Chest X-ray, PA view. Patient: 52 years old, sex M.
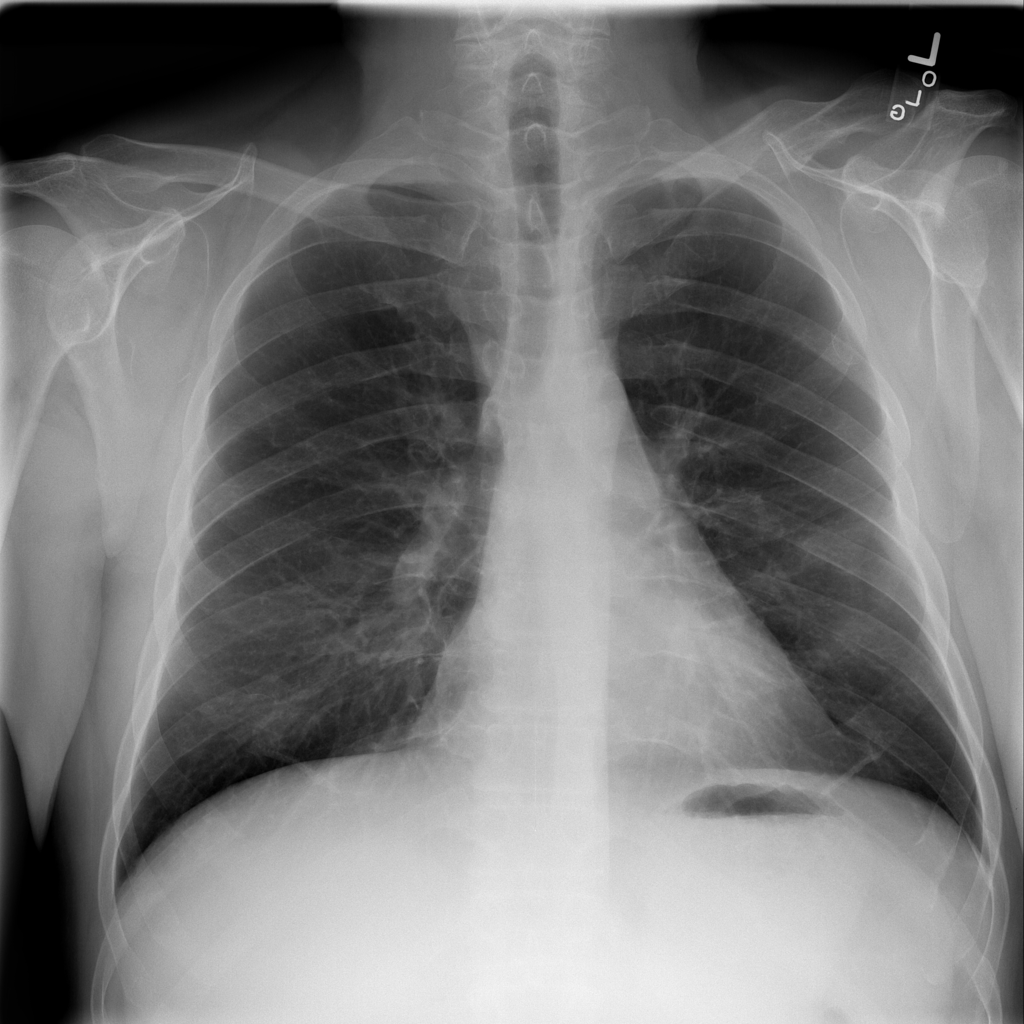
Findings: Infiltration